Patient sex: M
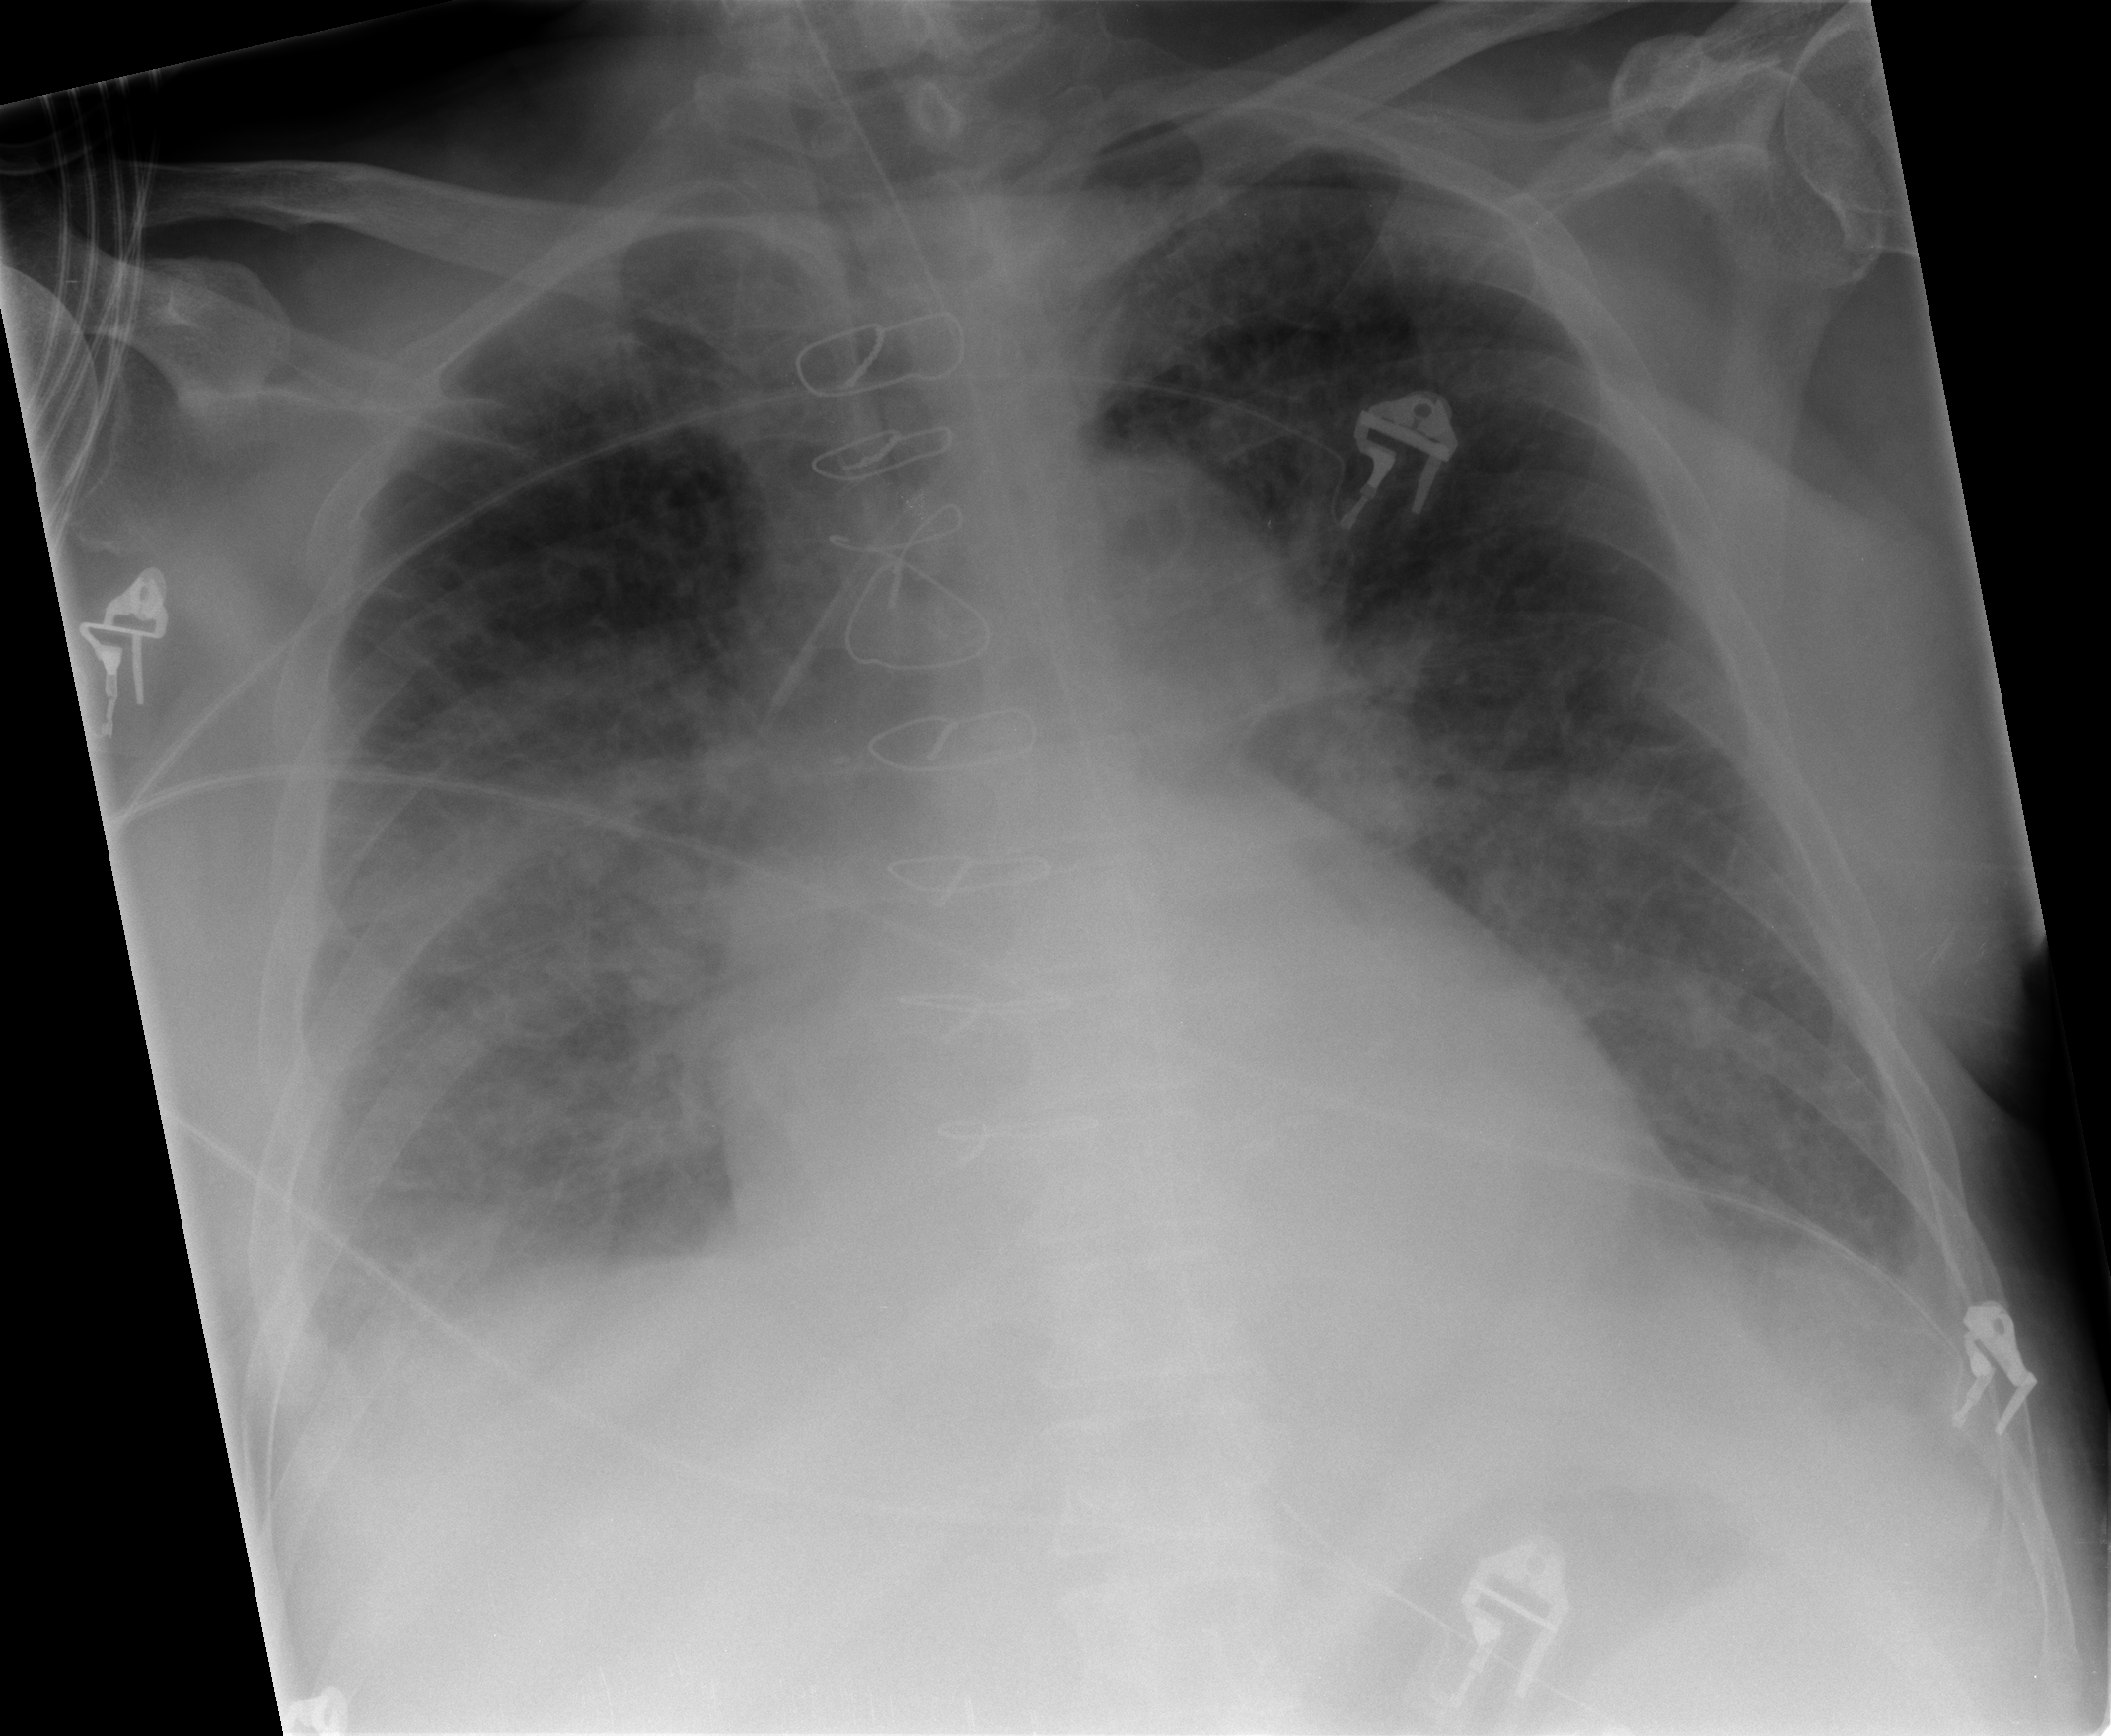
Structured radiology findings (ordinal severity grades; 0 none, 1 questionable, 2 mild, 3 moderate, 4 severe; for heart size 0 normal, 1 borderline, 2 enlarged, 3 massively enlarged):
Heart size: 1
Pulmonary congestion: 2
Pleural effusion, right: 0
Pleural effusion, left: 0
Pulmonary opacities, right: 3
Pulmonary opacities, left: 3
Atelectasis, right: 1
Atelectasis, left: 1